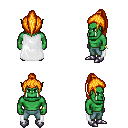
a pixel art fantasy rpg character, male body template, orc, green skin, white cape, teal pants, light blonde long topknot hairstyle, bracelets, metal boots, four views (front, back, left, right), 2x2 character sprite sheet, small pixel art, hard edges, no anti-aliasing